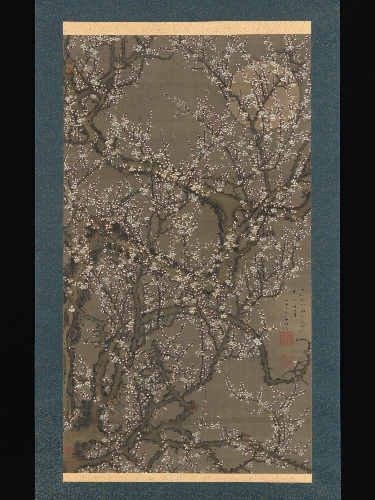
Title: 伊藤若冲筆　月下白梅図|White Plum Blossoms and Moon
Artist: Itō Jakuchū
Artist bio: Japanese, 1716–1800
Date: 1755
Object type: Hanging scroll
Classification: Paintings
Medium: Hanging scroll; ink and color on silk
Culture: Japan
Period: Edo period (1615–1868)
Dimensions: Image: 55 3/8 × 31 1/4 in. (140.7 × 79.4 cm)
Overall with mounting: 8 ft. 5 15/16 in. × 38 7/16 in. (259 × 97.6 cm) 
Overall with knobs: 8 ft. 5 15/16 in. × 41 1/8 in. (259 × 104.5 cm)
Department: Asian Art
Credit line: Mary Griggs Burke Collection, Gift of the Mary and Jackson Burke Foundation, 2015
Accession year: 2015
Repository: Metropolitan Museum of Art, New York, NY
Tags: Flowers|Trees